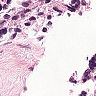
Metastatic tissue present: no